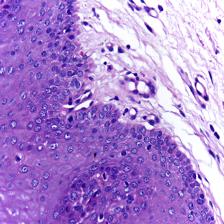
Diagnosis: Normal